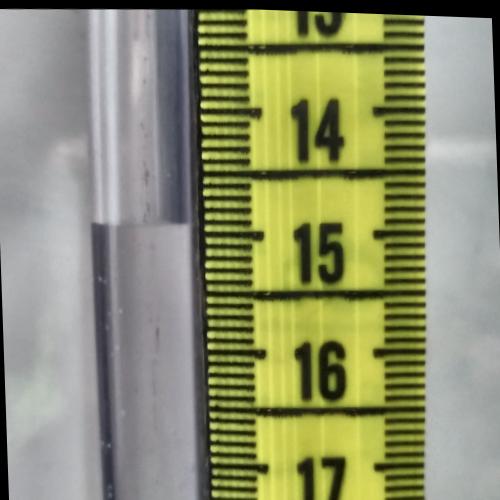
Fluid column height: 14.9 cm